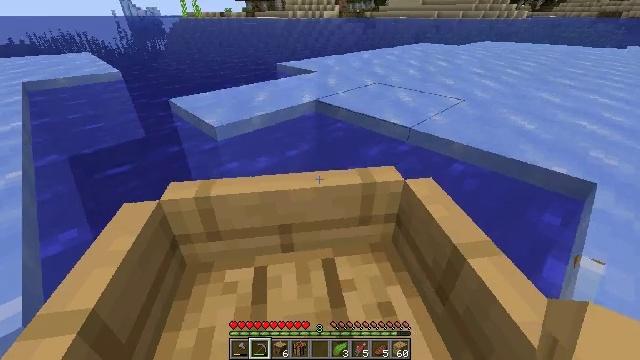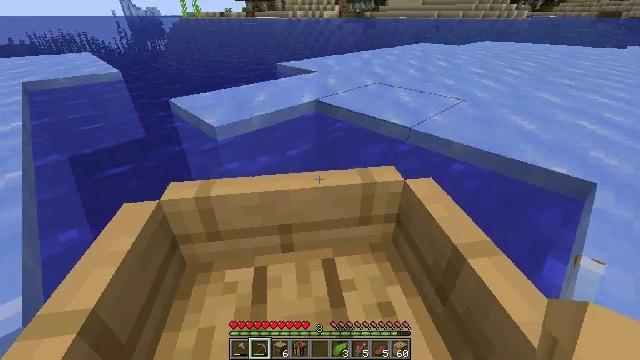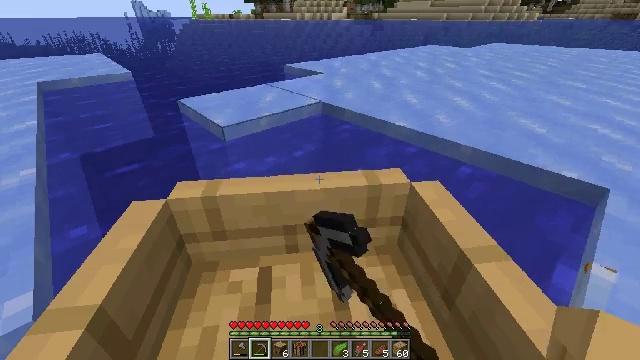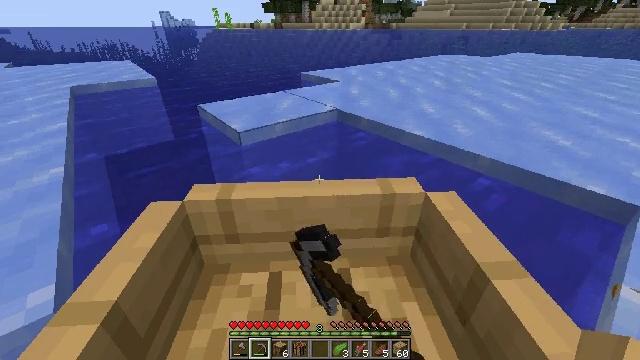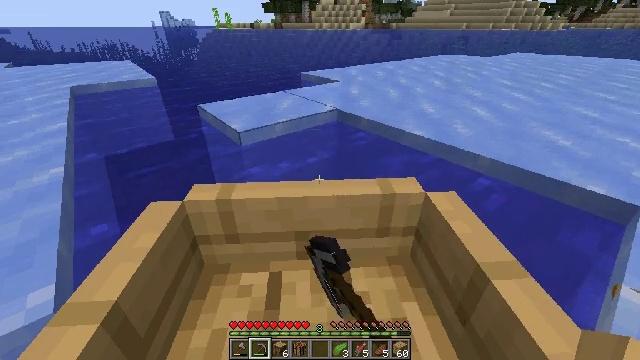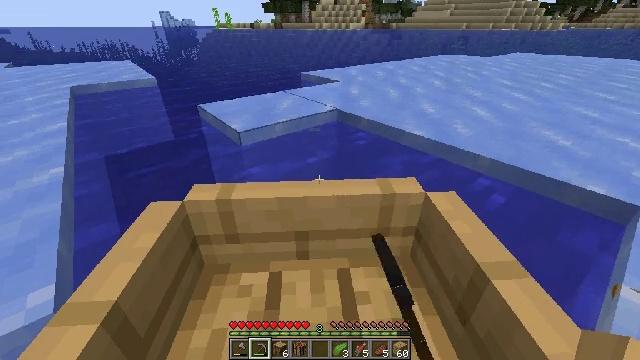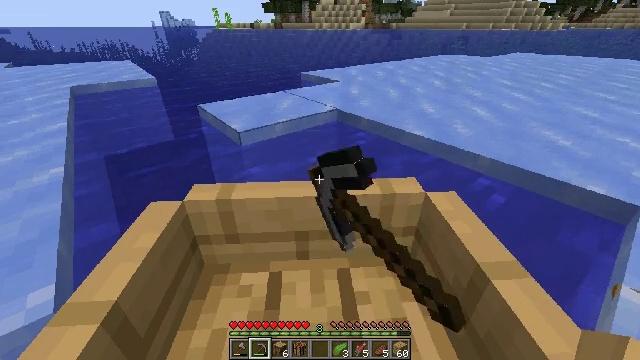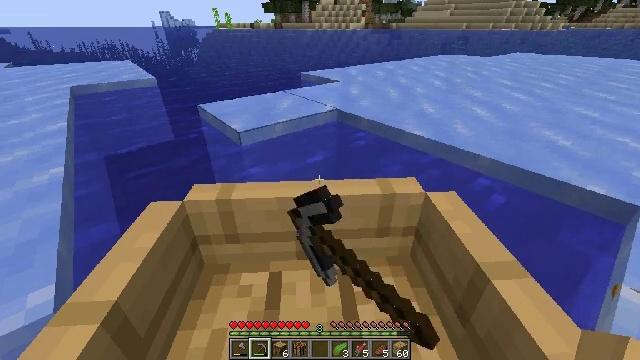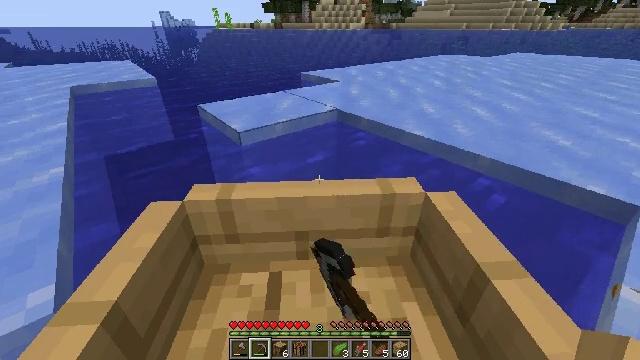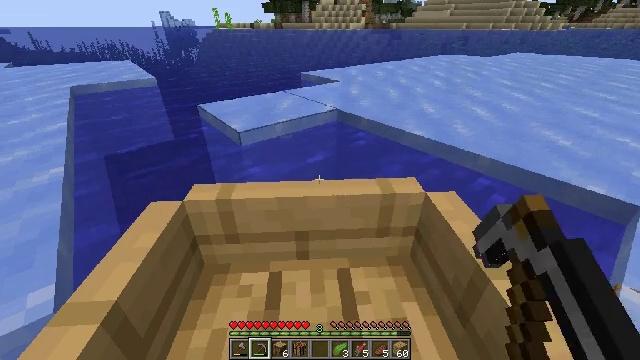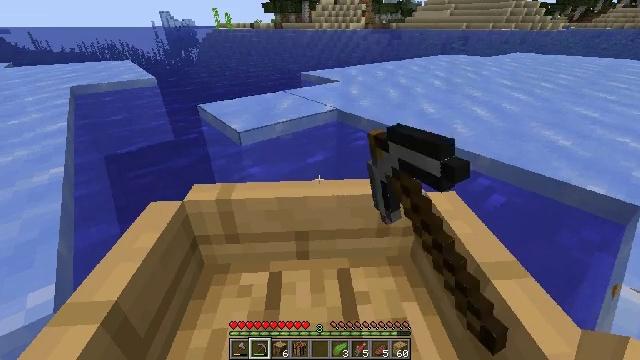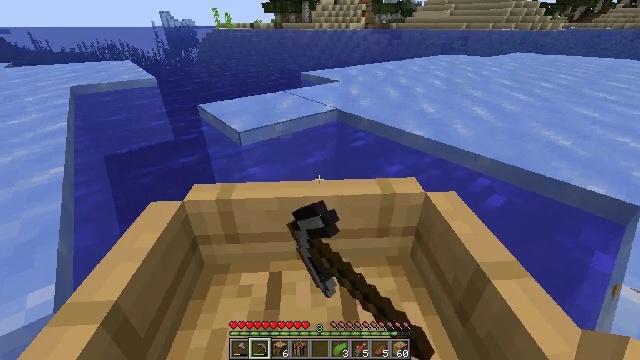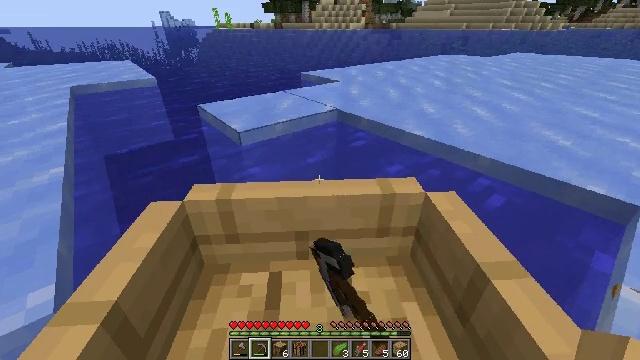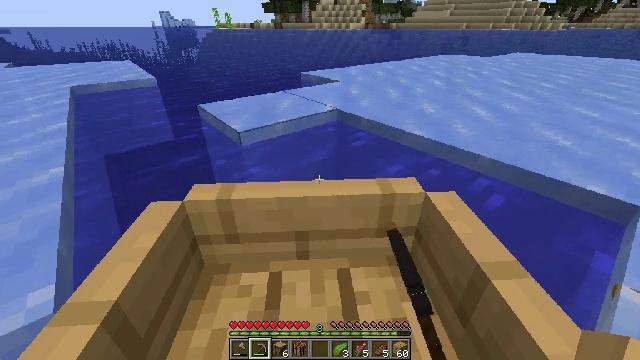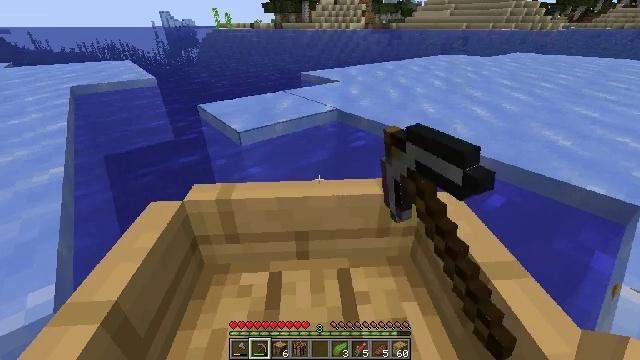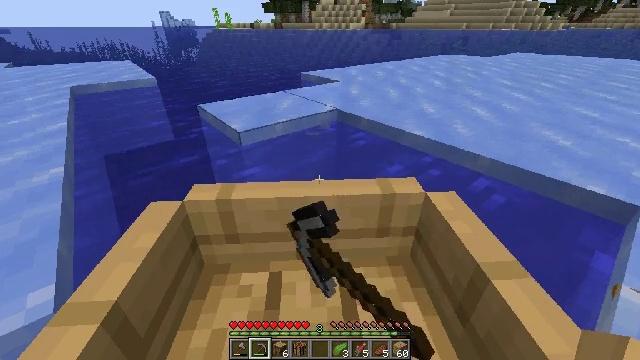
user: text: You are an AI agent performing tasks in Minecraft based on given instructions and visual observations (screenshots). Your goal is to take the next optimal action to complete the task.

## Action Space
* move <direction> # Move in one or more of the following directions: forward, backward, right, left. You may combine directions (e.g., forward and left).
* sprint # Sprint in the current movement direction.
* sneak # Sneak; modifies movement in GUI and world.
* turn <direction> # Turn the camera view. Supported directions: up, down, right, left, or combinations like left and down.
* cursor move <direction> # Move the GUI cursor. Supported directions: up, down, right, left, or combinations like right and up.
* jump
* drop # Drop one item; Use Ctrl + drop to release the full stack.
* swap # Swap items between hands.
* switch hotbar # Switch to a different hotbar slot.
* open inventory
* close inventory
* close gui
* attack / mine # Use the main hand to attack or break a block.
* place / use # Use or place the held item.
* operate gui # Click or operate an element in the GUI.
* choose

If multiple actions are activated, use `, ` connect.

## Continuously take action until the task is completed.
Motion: motion action
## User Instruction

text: Break the ice to collect it.
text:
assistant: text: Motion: attack / mine
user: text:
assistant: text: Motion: turn left, attack / mine
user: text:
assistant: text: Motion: turn left and up, attack / mine
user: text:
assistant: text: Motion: attack / mine
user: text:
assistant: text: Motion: attack / mine
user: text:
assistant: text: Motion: attack / mine
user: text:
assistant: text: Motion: attack / mine
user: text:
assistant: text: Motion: attack / mine
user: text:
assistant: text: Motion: attack / mine
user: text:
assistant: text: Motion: attack / mine
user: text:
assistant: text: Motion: attack / mine
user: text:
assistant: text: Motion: attack / mine
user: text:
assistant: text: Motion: attack / mine
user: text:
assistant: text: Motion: attack / mine
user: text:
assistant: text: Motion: attack / mine
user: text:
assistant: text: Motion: attack / mine
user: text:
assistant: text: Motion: turn left, attack / mine
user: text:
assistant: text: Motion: turn left, attack / mine
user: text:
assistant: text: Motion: attack / mine
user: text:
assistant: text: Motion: attack / mine
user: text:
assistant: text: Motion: attack / mine
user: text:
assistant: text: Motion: attack / mine
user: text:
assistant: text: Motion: move forward, attack / mine
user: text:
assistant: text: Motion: move forward, attack / mine
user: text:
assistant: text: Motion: move forward, turn left, attack / mine
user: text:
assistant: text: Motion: move forward, turn left, attack / mine
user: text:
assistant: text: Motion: move forward, attack / mine
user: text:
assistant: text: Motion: move forward and move left, attack / mine
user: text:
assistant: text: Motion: move forward and move left, attack / mine
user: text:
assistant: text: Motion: move forward and move left, attack / mine